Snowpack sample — Buffalo Mountain, Silverthorne, Colorado, USA (1/25/25, 10:11 AM MST)
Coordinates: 39.6222, -106.1139
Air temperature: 22 °F
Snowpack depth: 110 cm
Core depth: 30 cm
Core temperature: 42.8 °F
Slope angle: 12°, slope face: 102°
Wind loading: high
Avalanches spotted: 0
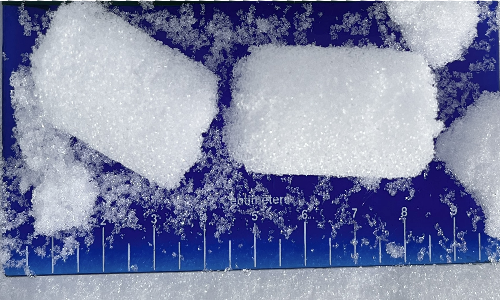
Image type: core
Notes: No avalanches nearby, collected on the outskirts of a fire break 15 meters from the treeline, on way to Buffalo and Red Mountain